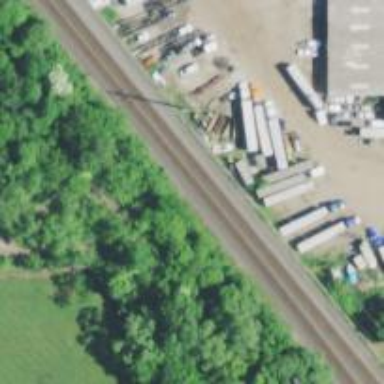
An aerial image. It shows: Railway line on embankment.